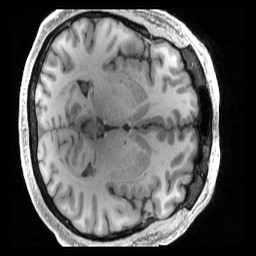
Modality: T1w
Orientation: axial
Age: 45
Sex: male
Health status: ill
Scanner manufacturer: siemens
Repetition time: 2.4 s
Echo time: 0.00231 s